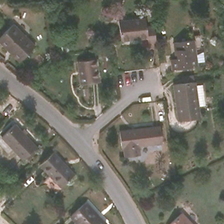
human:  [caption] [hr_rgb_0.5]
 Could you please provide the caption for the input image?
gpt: some buildings and many green trees are in a medium residential area .

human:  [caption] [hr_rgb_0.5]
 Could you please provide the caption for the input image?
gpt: some buildings and many green trees are in a medium residential area .

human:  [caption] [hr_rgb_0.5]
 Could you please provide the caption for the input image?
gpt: some buildings and many green trees are in a medium residential area .

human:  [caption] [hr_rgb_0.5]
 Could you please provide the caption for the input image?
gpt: some buildings and many green trees are in a medium residential area .

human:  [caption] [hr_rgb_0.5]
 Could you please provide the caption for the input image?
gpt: some buildings and many green trees are in a medium residential area .